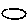
Label: circle